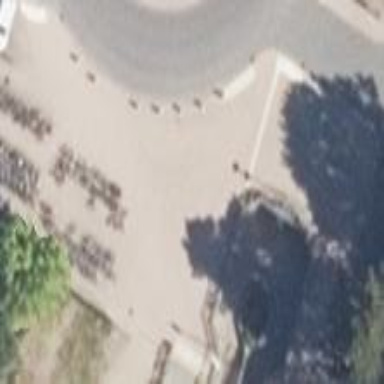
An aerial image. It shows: Pedestrian road made of paving stones.